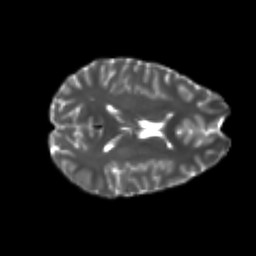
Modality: T2w
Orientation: axial
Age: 20
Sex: female
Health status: healthy
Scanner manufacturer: philips
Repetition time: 7.388 s
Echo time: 0.08599 s